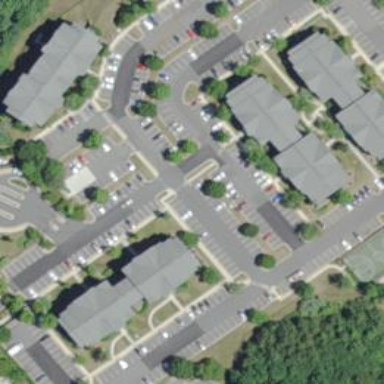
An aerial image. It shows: Parking space.